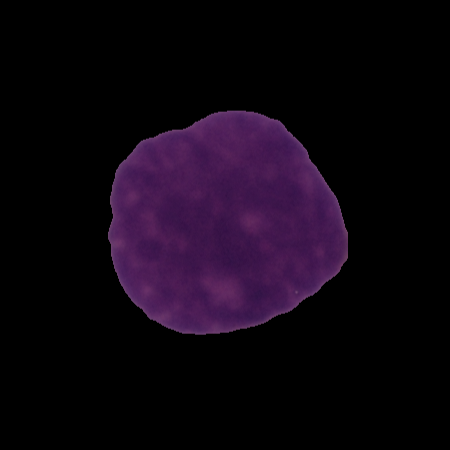
Label: cancer